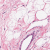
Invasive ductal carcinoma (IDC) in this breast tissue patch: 0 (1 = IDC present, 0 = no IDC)